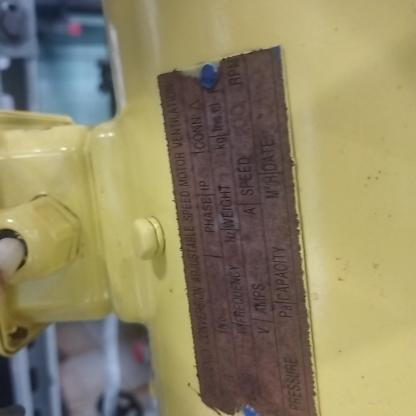
Klasa: tabliczka-znamionowa